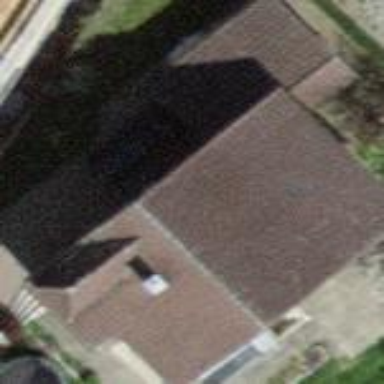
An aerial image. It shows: Gabled building with roof made of roof tiles. The roof is oriented across the building.